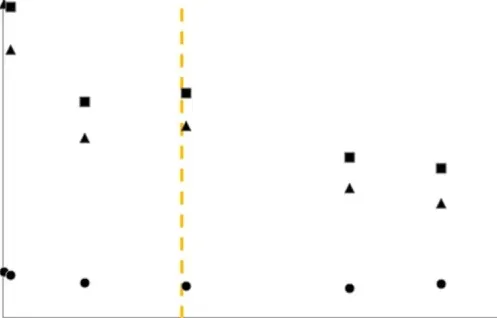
A; Showing serum drug serum levels of fluoxetine(black triangles), norfluoxetine (black circles), and the combined serum concentrations of both fluoxetine and norfluoxetine (black squares).
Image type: chart (chart)